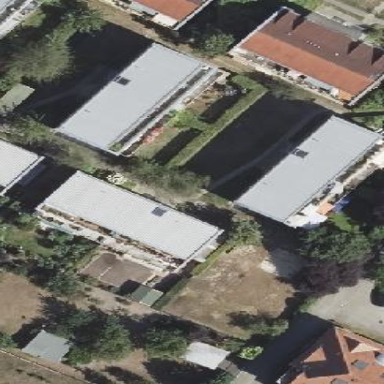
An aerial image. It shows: Skillion-roofed apartment building.